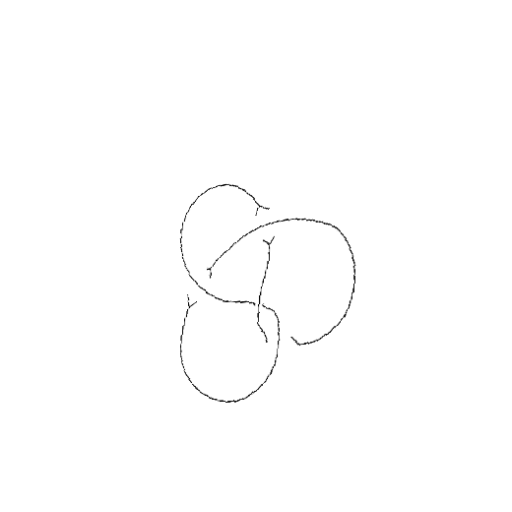
Crossing number: 4